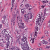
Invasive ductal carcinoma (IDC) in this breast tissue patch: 1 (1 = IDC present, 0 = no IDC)